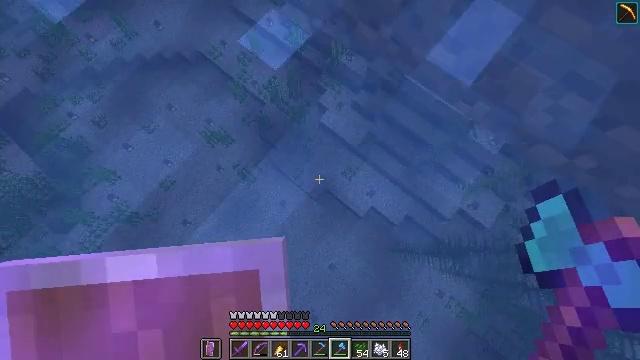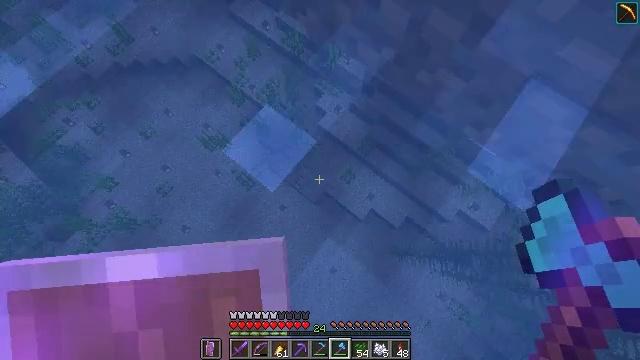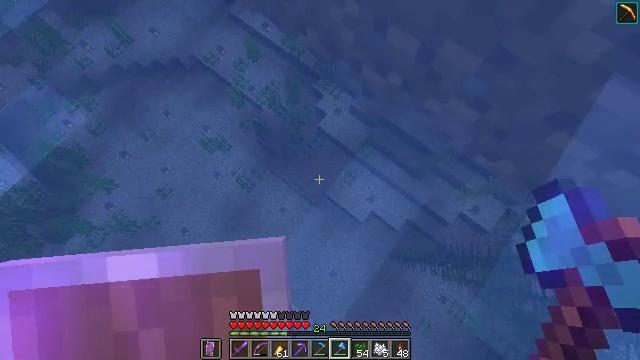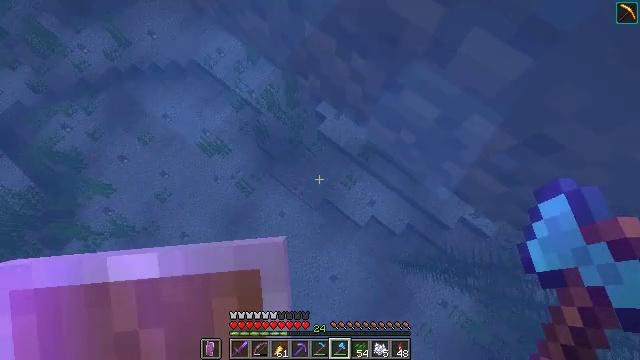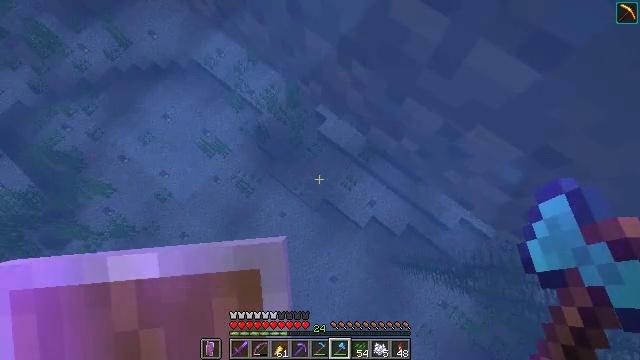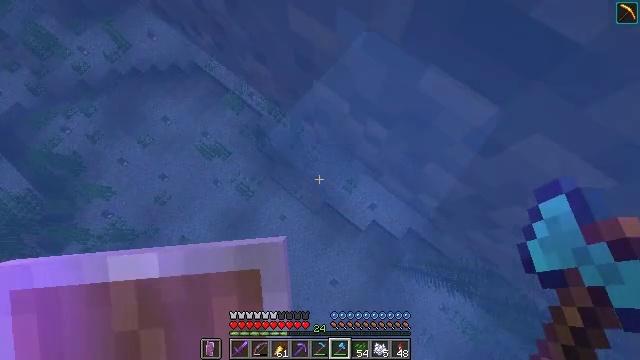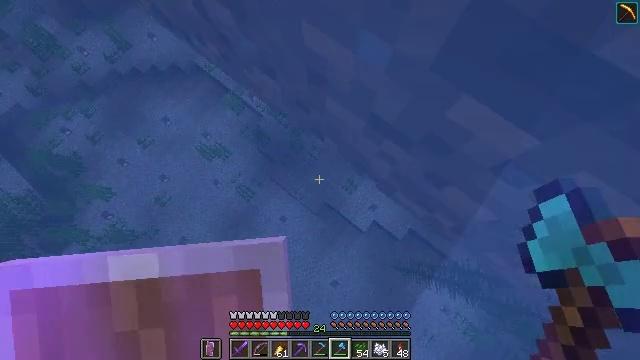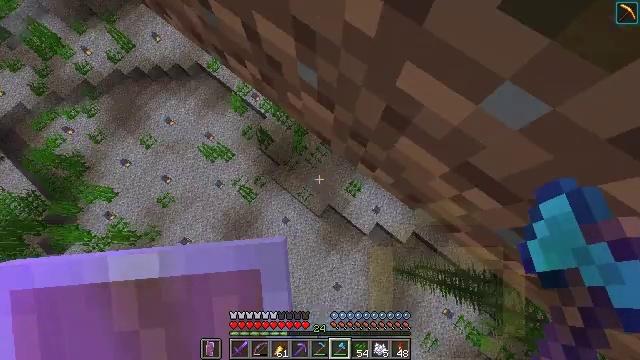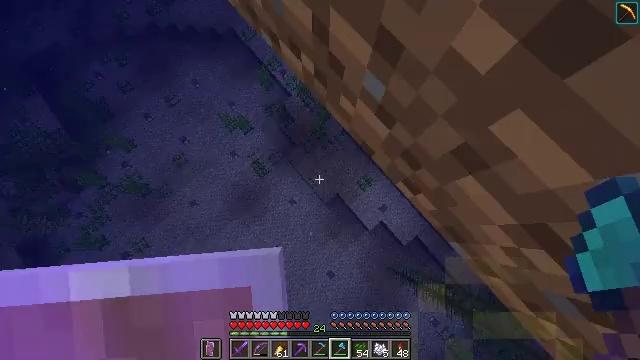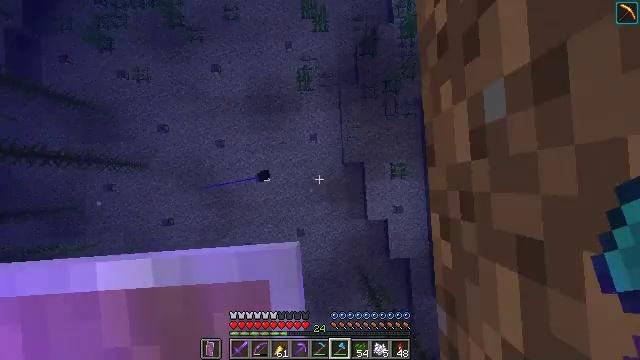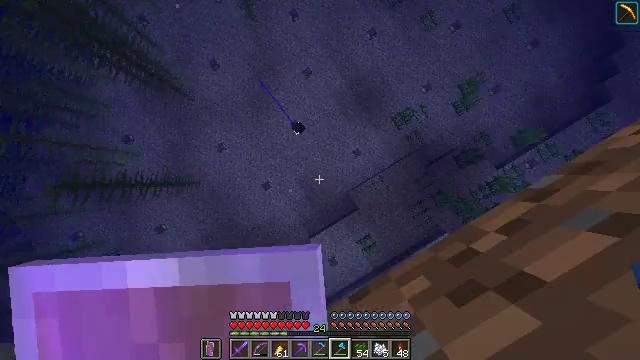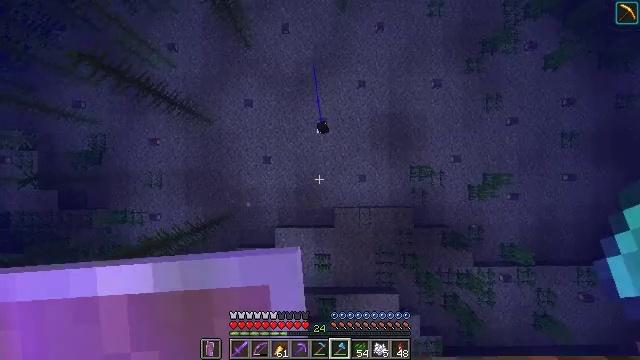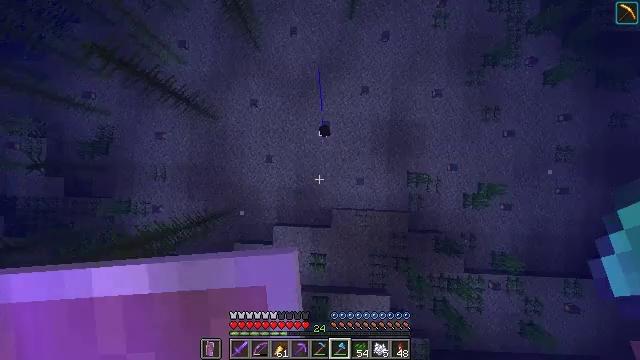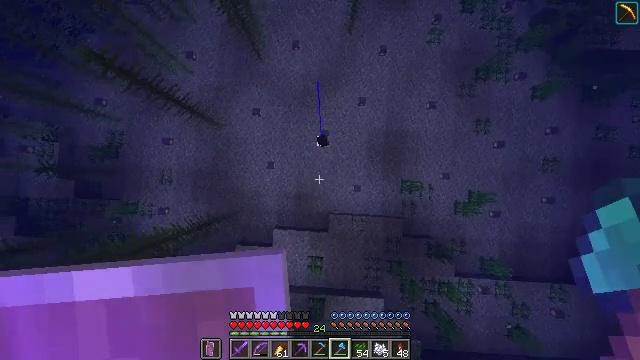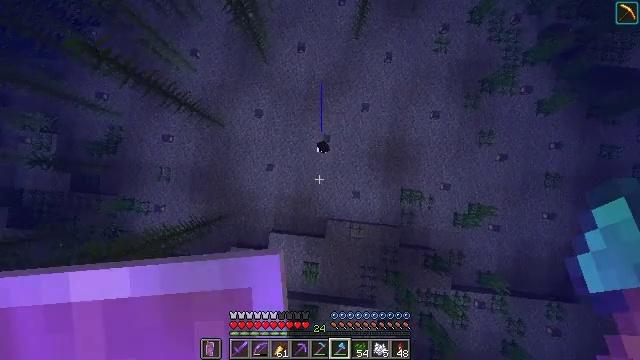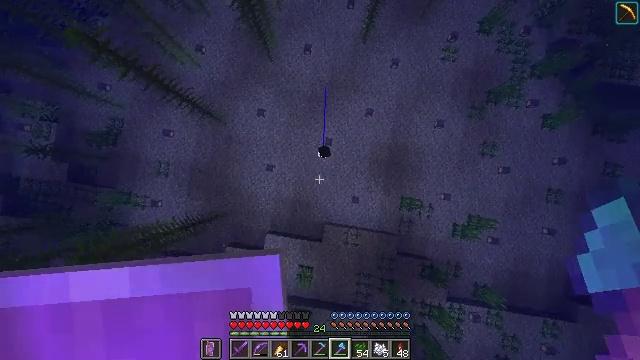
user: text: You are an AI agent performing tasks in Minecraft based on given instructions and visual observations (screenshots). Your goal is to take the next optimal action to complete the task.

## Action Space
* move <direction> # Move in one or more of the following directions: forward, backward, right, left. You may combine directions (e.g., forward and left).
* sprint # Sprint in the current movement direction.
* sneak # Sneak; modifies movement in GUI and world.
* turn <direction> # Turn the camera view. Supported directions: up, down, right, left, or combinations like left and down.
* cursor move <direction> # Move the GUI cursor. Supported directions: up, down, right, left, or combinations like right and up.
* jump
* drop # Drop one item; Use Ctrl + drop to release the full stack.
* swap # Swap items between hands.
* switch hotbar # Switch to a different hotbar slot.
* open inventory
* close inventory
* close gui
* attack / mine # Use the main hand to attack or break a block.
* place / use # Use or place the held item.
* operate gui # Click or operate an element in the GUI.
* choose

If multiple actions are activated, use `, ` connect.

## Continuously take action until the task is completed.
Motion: motion action
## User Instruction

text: Mine dark oak leaves from the tree.
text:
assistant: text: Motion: move forward, sprint
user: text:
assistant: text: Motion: move forward, sprint
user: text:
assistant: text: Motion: move forward, sprint
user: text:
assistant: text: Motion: move forward, sprint
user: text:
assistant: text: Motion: move forward, sprint
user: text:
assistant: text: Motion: move forward, sprint
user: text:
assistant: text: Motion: move forward, sprint
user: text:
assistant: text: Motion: move forward, sprint, turn left and down
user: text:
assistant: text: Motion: move forward, sprint, turn left and down
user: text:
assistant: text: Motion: move forward, sprint, turn left and down
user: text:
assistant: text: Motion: move forward, sprint, turn left and down
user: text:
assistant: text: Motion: move forward, sprint, turn left
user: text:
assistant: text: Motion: move forward, sprint
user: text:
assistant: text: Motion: move forward, sprint, turn left
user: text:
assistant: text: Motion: move forward, sprint, turn left
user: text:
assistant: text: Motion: move forward, sprint, turn left
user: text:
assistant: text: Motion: move forward, sprint, turn left
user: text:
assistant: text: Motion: move forward, sprint, turn left and down
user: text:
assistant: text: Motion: move forward, sprint, turn left and down
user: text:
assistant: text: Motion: move forward, sprint, turn left and down
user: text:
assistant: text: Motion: move forward, sprint, turn left and down
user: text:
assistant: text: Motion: move forward, sprint, turn left and down
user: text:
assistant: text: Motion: move forward, sprint
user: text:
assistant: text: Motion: move forward, sprint
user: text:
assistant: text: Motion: move forward, sprint, turn left and down
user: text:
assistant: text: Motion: move forward, sprint, turn left
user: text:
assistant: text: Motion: move forward, sprint, turn left and up
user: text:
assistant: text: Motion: move forward, sprint, turn left and up
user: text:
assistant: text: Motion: move forward, sprint, turn left and up
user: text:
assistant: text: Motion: move forward, sprint, turn left and up